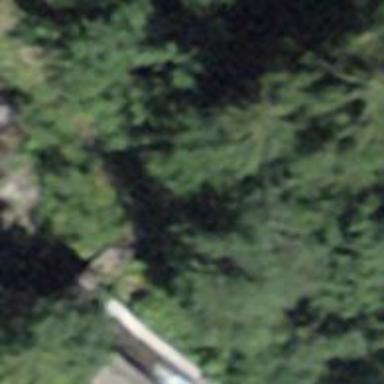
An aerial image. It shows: Retaining wall.